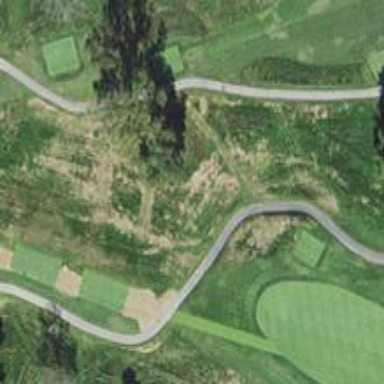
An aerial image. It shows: Path designated for golf carts.